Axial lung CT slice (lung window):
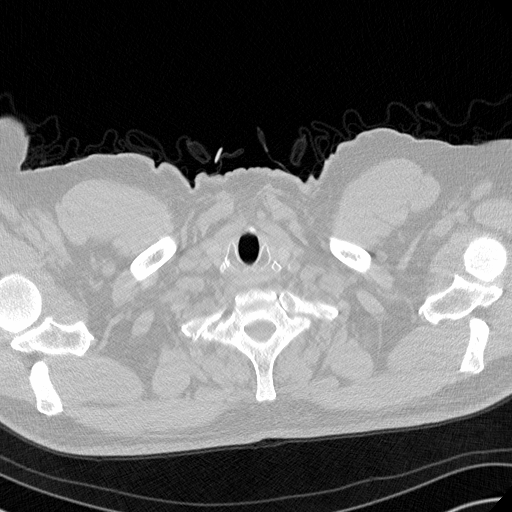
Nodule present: no